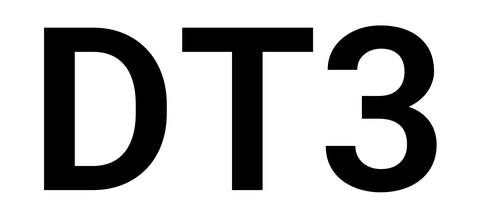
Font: Roboto_SemiBold